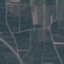
Land use / land cover class: PermanentCrop